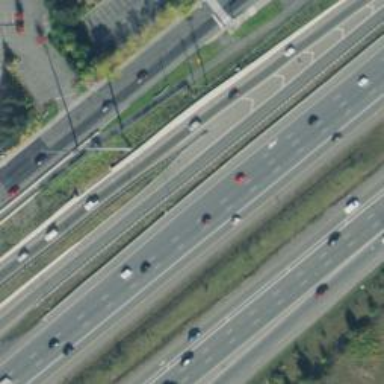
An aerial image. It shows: Motorway.